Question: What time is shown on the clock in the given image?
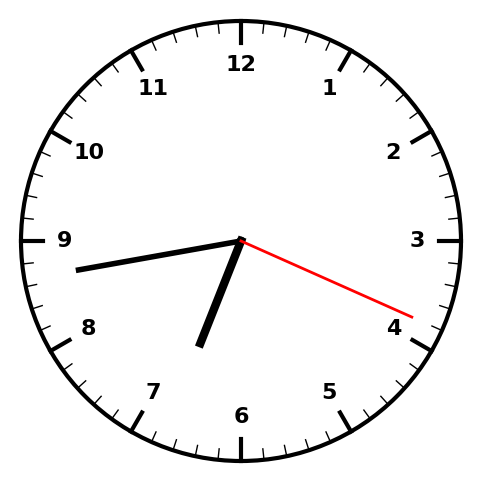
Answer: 06:43:19